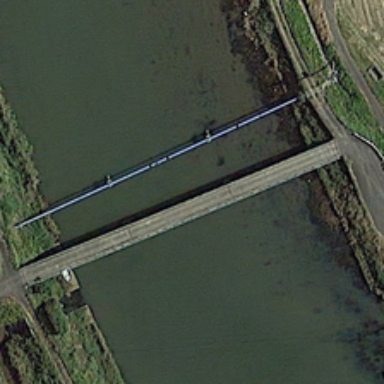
A bridge is over a river with some green plants in two sides .